Interaction volume radius: 10 \u00c5
Interaction volume height: 15 \u00c5
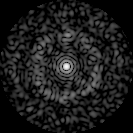
Disorder parameter: 0.8212